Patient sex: M
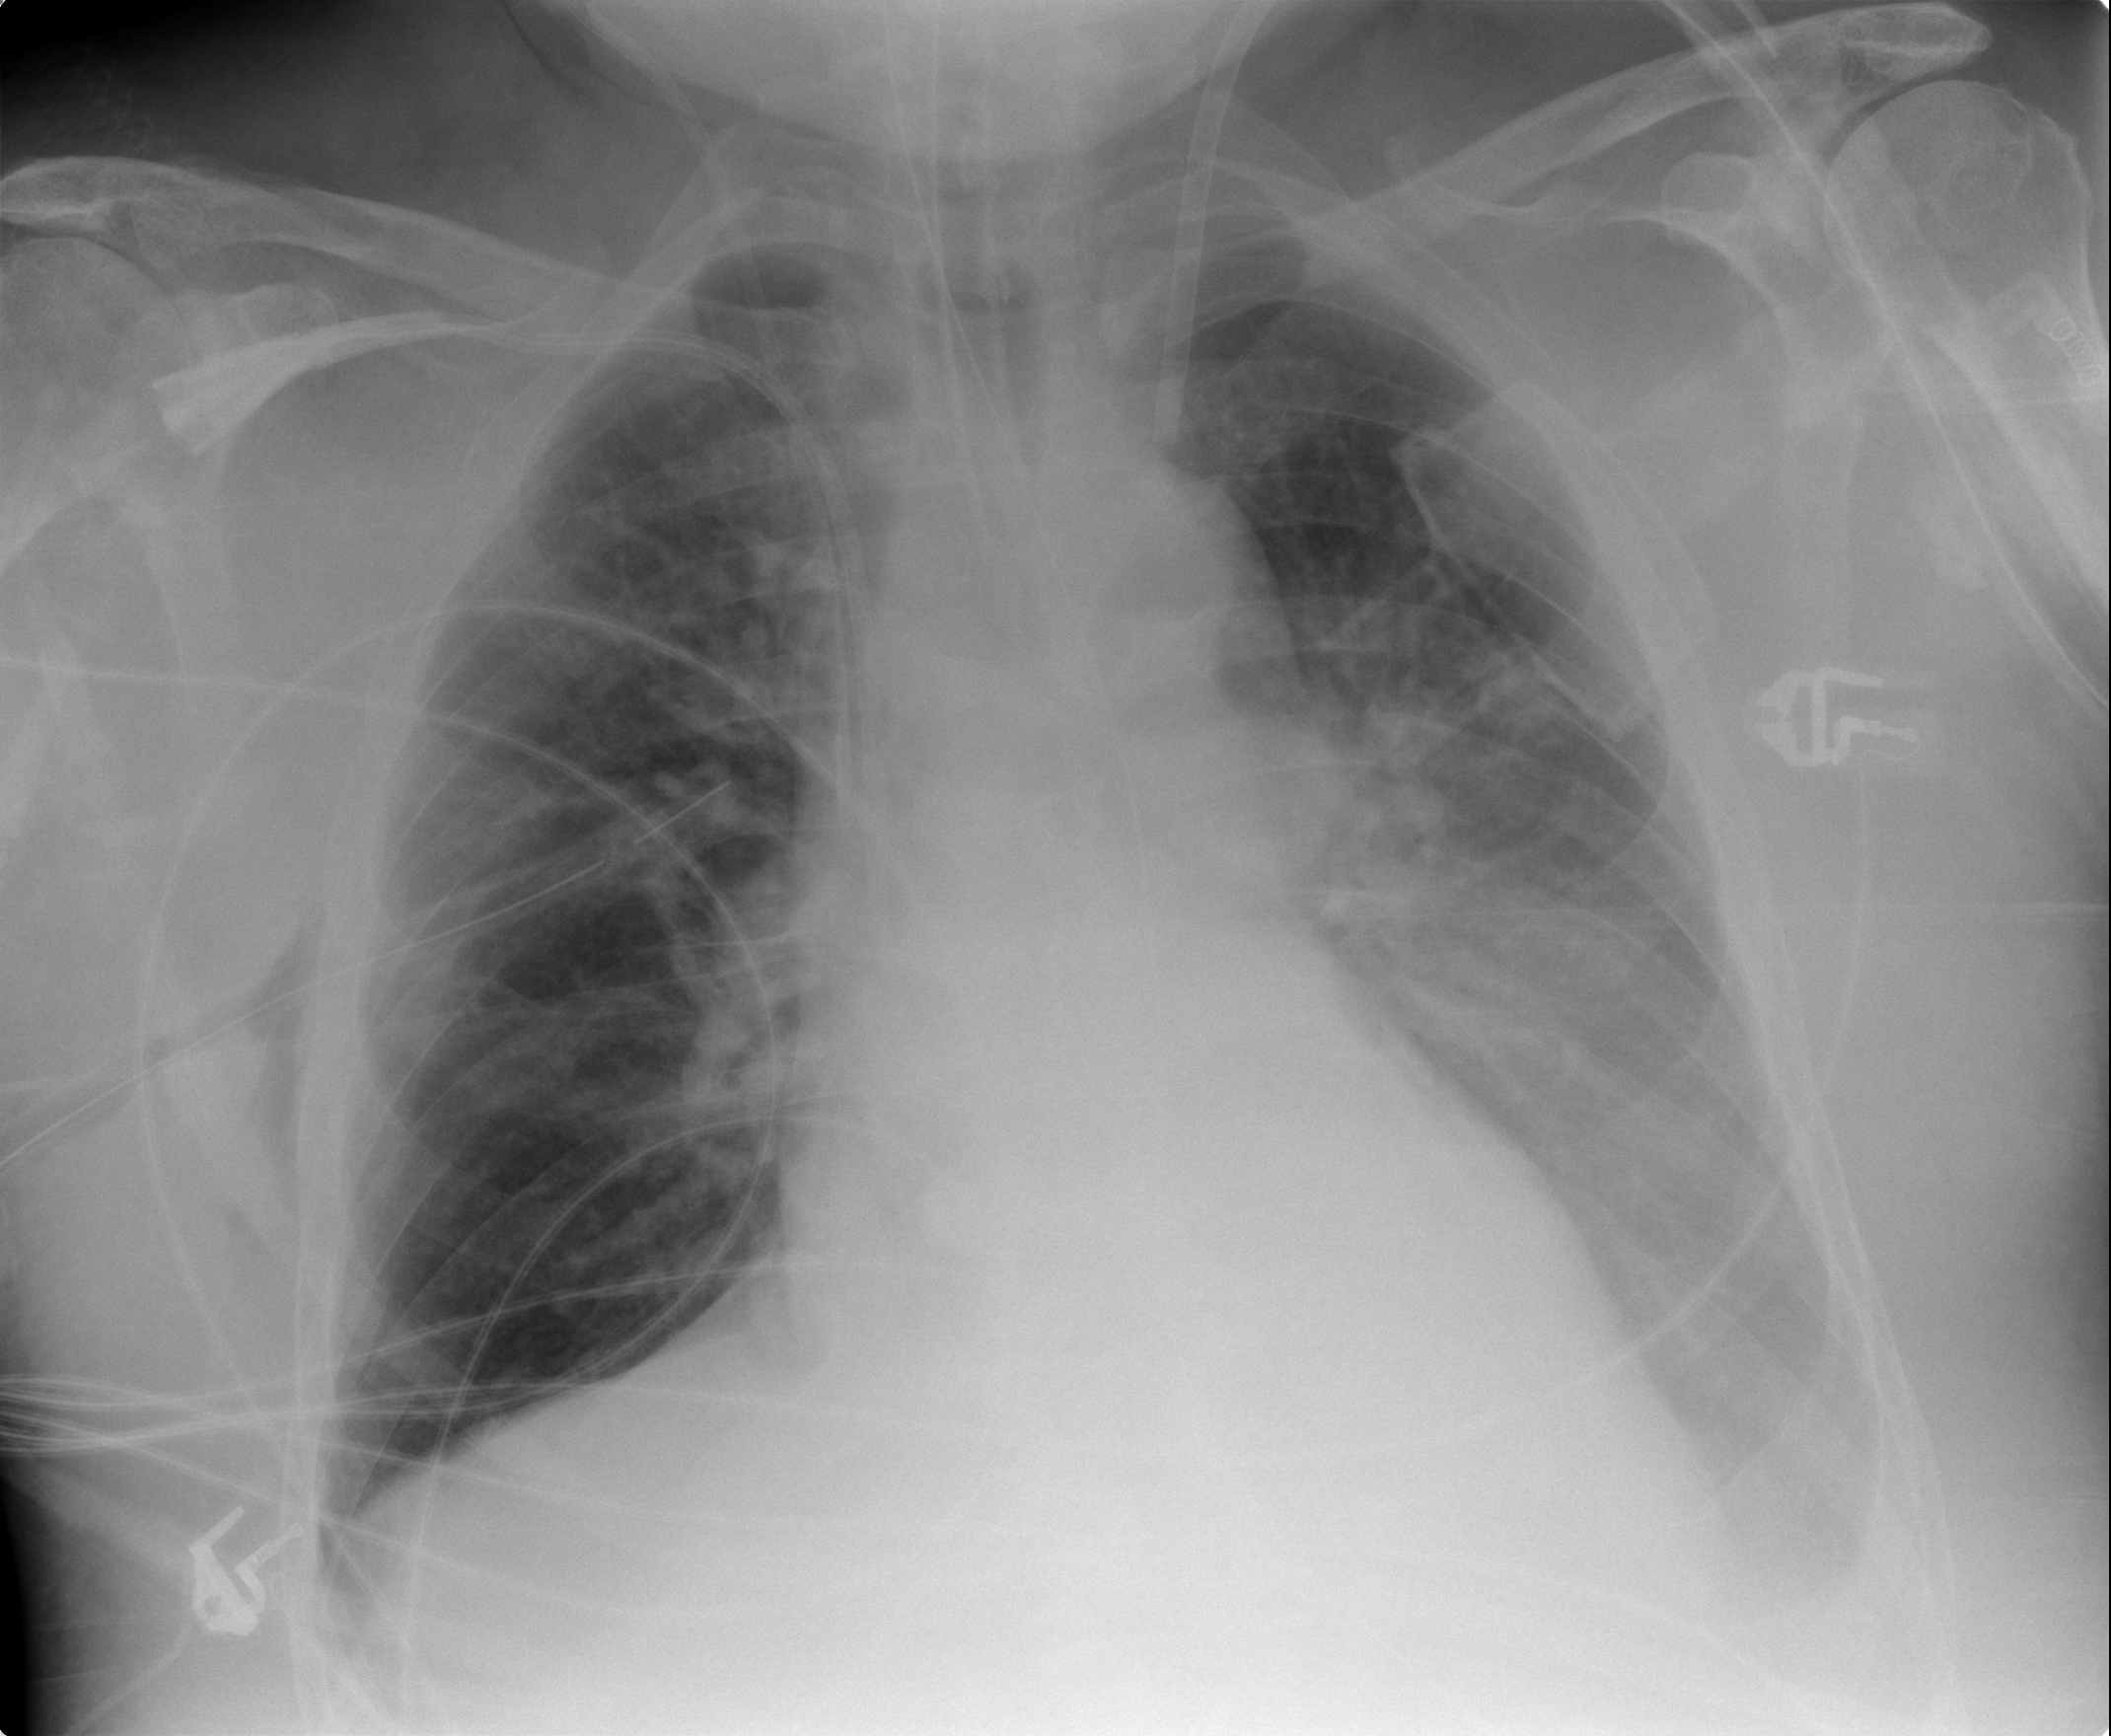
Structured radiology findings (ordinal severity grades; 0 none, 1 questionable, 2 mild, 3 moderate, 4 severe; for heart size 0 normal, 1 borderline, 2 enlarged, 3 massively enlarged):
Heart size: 2
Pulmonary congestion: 2
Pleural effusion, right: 2
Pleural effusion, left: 3
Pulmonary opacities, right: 0
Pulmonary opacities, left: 2
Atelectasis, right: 0
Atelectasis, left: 0